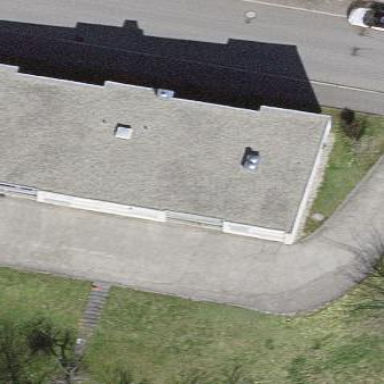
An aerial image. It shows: Residential building with flat roof.